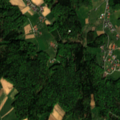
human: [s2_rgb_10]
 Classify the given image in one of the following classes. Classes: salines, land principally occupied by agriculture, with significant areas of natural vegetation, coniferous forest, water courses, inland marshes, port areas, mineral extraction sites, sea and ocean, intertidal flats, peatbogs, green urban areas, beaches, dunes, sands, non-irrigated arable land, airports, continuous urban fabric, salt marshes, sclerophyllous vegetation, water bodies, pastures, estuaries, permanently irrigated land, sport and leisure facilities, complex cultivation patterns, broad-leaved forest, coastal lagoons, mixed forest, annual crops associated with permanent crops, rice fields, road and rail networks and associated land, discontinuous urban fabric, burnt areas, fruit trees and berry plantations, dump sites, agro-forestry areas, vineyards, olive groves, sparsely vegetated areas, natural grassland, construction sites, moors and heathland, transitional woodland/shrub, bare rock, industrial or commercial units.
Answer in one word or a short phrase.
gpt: pastures, complex cultivation patterns, broad-leaved forest, mixed forest